Field crop: maize
Growth stage: 2
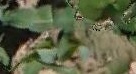
Species: maize